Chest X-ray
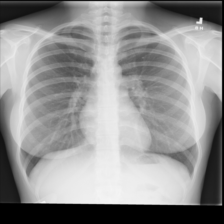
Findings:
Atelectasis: negative
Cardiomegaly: negative
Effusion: negative
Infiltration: negative
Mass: negative
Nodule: negative
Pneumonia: negative
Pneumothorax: negative
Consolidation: negative
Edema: negative
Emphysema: negative
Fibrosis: negative
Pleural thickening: negative
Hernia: negative